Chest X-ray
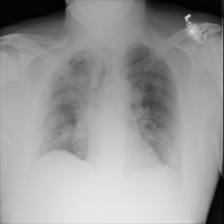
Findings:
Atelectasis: negative
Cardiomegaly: negative
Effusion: negative
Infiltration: negative
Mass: positive
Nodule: negative
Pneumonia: negative
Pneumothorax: negative
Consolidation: negative
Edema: negative
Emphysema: negative
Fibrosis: negative
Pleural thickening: negative
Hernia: negative